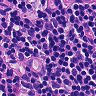
Metastatic tissue present: no